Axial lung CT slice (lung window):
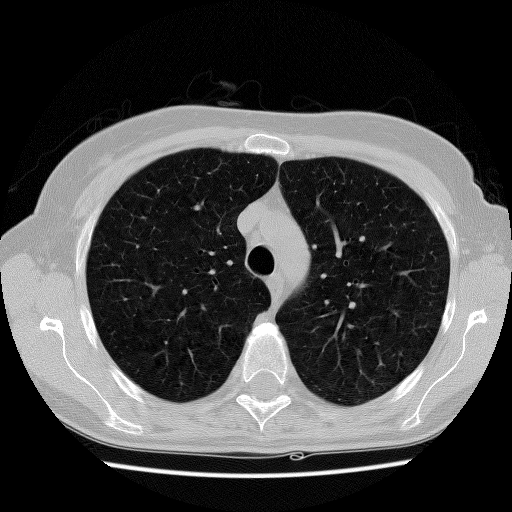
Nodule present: no